Question: I'm not sure why this works.
'''
var a = {};
a.hello = a;
'''
If you explore the object in the console you'll see something like this:

'a.hello = a' is a circular reference. It seems that when we assign 'a.hello = a' everything would blow up. Can someone explain what is happening internally?
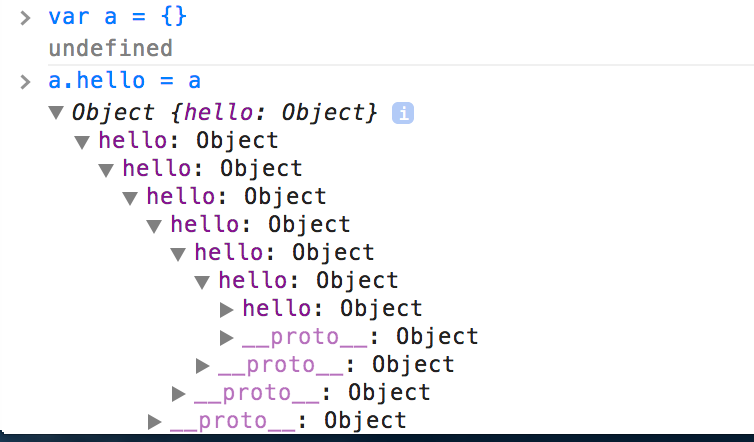
Answer: When dealing with objects JavaScript handles them by reference, not as copy. So circular constructs are no problem.